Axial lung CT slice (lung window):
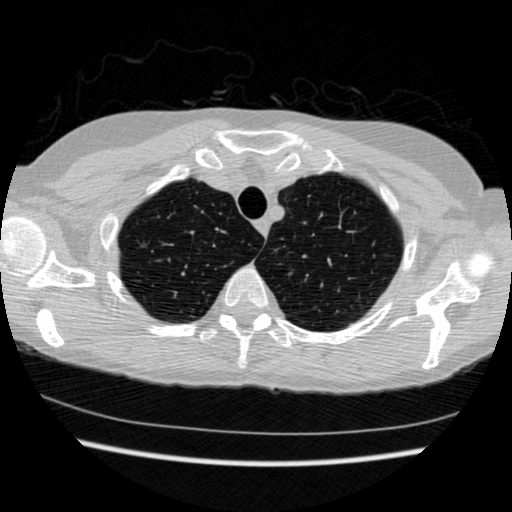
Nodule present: no